Question: I am working on an application that works as a GPS for a small sector of a public place. In short, on my map I have objects that are the locations (rooms) in this place.
What happens is that I do not want these objects to be destroyed when one changes scene, because otherwise I have to reload them to a list, in which after there, I change their names and colors from a database. But I can't get this to work, surely I'm doing something wrong, but I do not know what.

I have those objects (there are about 300) which, each one, has the same script (the right one)
'''
private void Awake()
{
{
{
DontDestroyOnLoad(this.gameObject);
AulaDatabase.addAula(this);
}
}
}
'''
That is the code, I know that the objects are going to be added every time I enter the scene, I have that in mind, the problem is that they are always being destroyed.
I also tried to make a different script and add it to the parent container of all these objects, but it didn't work either.
It should be noted that with a different object and another script, I used DontDestroy and it worked, but with these objects it is not working, what am I doing wrong?
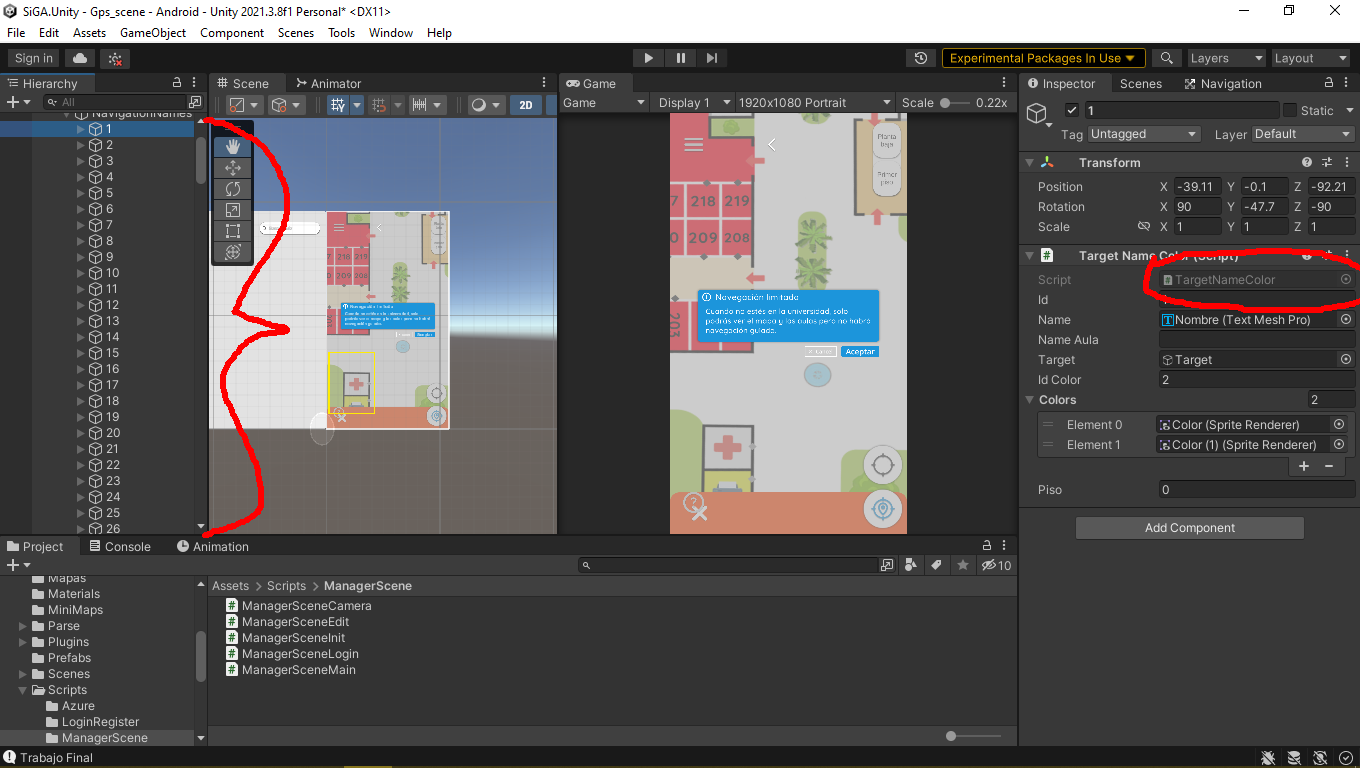
Answer: Because DontDestroyOnLoad only works for root GameObjects or components on root GameObjects, in your screenshot these objects are under the NavigationNames object that make the method not take effect, you can find the document from <URL>.